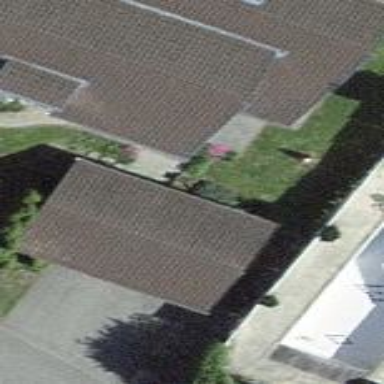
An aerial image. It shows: Carport structure.